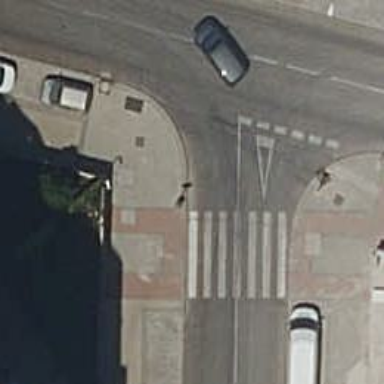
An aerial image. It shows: Pedestrian crossing with zebra markings on footway.